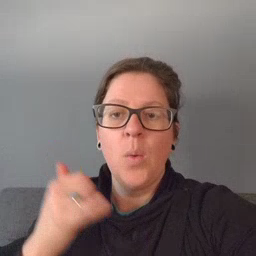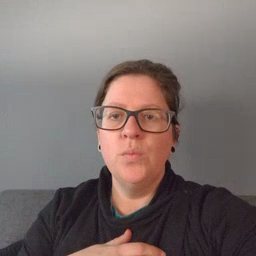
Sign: yellow